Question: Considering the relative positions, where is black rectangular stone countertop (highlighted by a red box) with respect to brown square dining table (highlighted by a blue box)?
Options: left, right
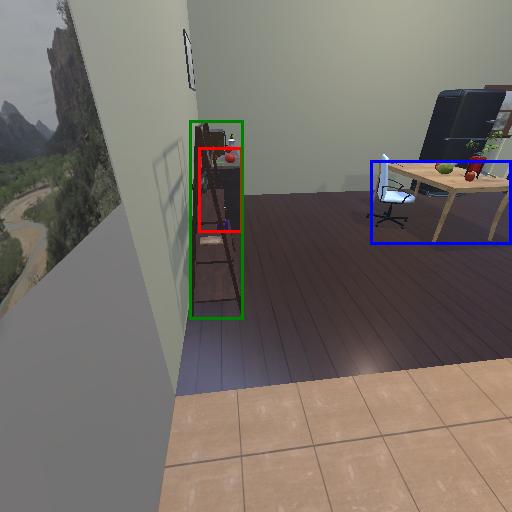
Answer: left